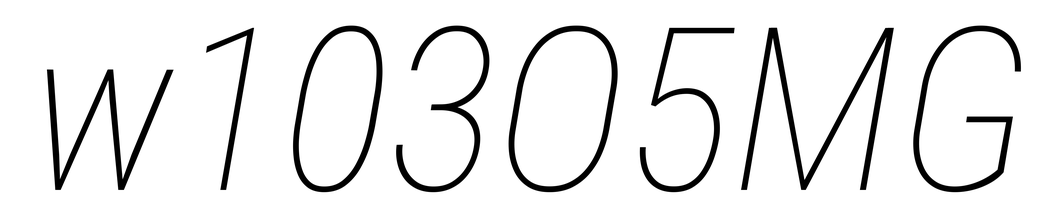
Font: Roboto-Italic_Condensed_Thin_Italic